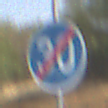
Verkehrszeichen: EndeMindestgeschwindigkeit
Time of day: MorningAfternoon
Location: Outdoor (Nature)
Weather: PartlyCloudy
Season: NotSpecified
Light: Natural